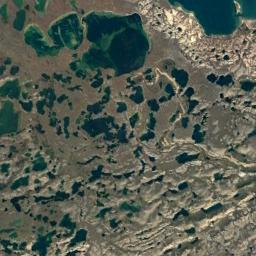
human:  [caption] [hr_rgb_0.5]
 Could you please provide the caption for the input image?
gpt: The wetland consists of bare land and water .

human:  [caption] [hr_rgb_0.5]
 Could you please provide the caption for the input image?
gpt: There are small creeks in the middle of this wetland .

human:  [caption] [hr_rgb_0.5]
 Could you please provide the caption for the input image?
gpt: Many waters of different sizes and shapes are surrounded by wetlands .

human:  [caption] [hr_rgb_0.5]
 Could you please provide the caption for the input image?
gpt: Brown trivial bare land in the river in a wetland .

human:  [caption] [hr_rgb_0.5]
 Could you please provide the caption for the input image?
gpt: There are many water areas on the wetland .